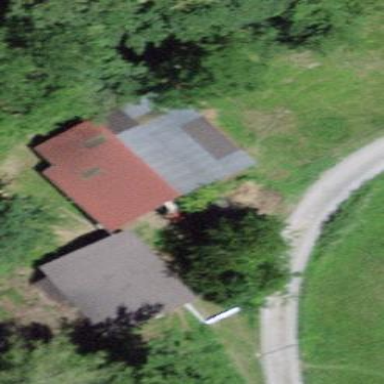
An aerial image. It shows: Barn.